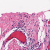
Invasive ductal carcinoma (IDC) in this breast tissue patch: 0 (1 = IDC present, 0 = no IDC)